Question:
I am making the following jquery ajax call to a codeigniter php function:
'''
$.ajax({
type:"POST",
url: "AjaxUpdate/getHtml",
data:{ u : 'http://stackoverflow.com/' },
dataType: 'json',
success: function(data) {
console.log(data);
},
error: function(jqXHR, textStatus, errorThrown) {
console.log('error');
console.log(jqXHR,textStatus, errorThrown);
}
});
'''
The requested php function is :
'''
public function getHtml() {
$url = $_POST['u'];
$result = file_get_contents($url);
return json_encode($result);
}
'''
How can I fix this?
edit: the error in the console shows:
'''
error
reply_detail:4667 Object {readyState: 4, getResponseHeader: function, getAllResponseHeaders: function, setRequestHeader: function, overrideMimeType: function...} "parsererror" SyntaxError: Unexpected end of input {stack: (...), message: "Unexpected end of input"}message: "Unexpected end of input"stack: (...)get stack: function () { [native code] }set stack: function () { [native code] }__proto__: Error
'''
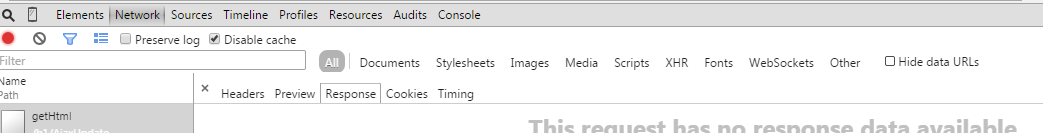
Answer: Some things may be happening.
I don't know PHP, but is 'getHtml' REALLY returning a JSON?
Maybe it is failing to parse the returning content. There are other options in the JQuery $.ajax 'dataType' property.
It isn't executing the 'success' function, because it might be failing at some point. Try adding an 'error' function and log the data. The <URL> is very helpful and rich.
Also, try to change to 'data: JSON.stringify({ u : 'http://stackoverflow.com/' })', at least in ASP.NET I have to do it every time.